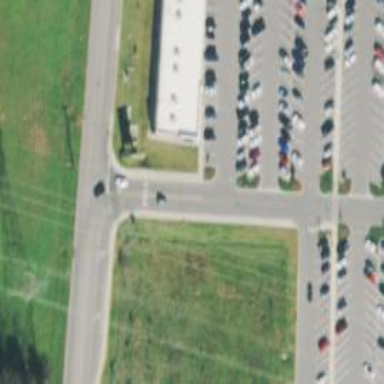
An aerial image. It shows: Marked road crossing.